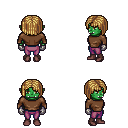
a pixel art fantasy rpg character, female body template, orc, green skin, brown long-sleeve shirt, magenta pants, blonde pageboy hairstyle, metal gloves, maroon shoes, four views (front, back, left, right), 2x2 character sprite sheet, small pixel art, hard edges, no anti-aliasing